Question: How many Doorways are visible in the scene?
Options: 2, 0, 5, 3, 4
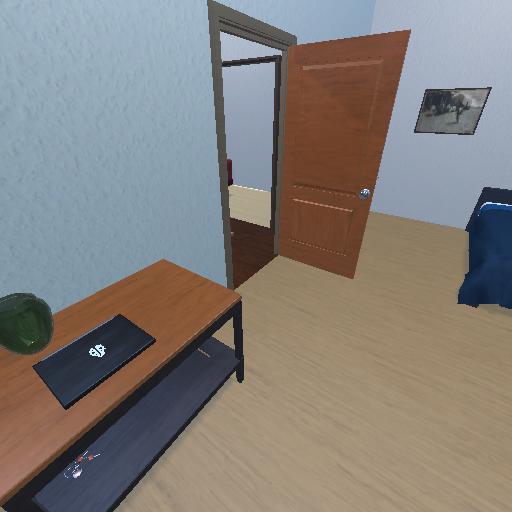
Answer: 2